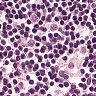
Metastatic tissue present: no